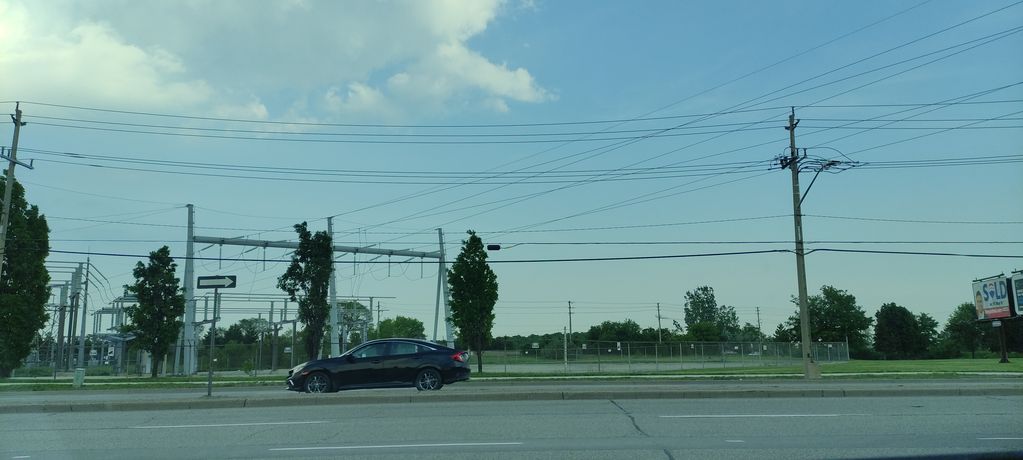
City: kitchener-waterloo